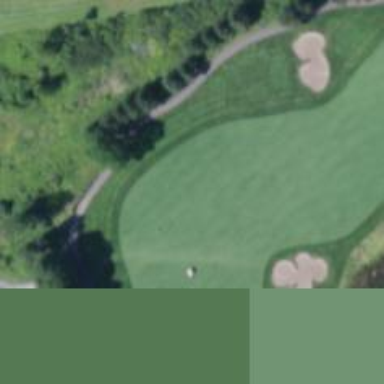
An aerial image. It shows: Golf hole.